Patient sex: M
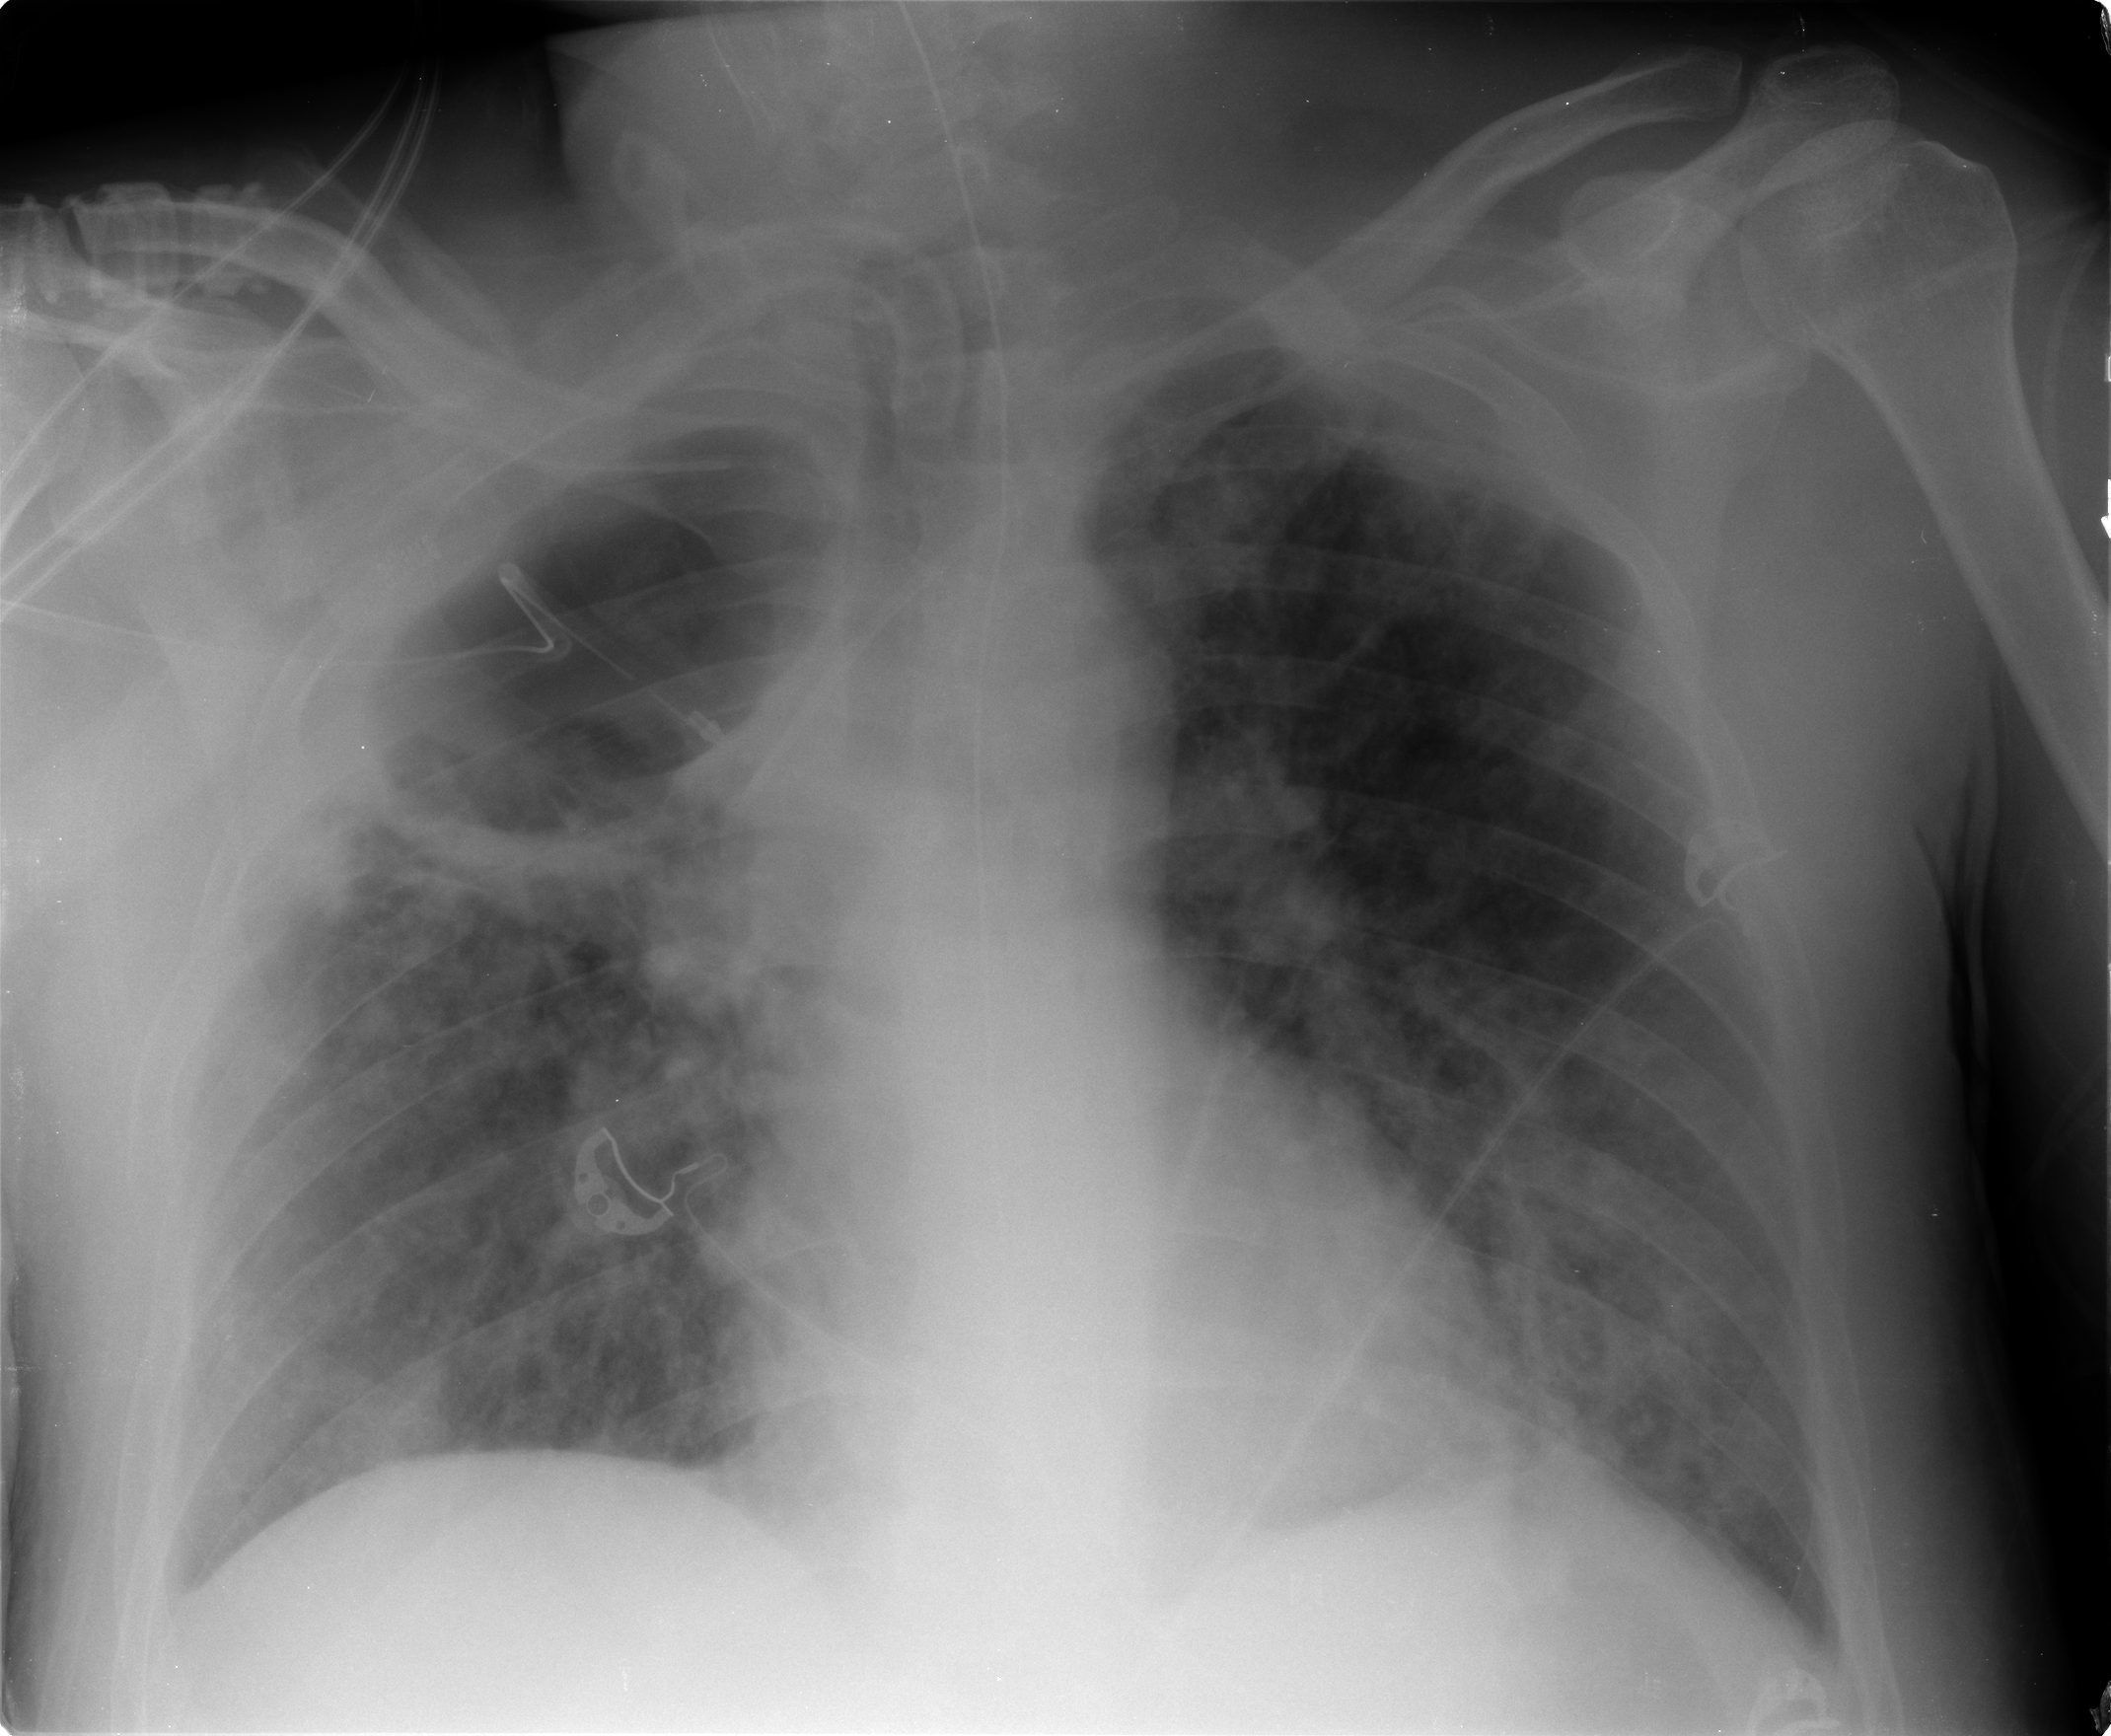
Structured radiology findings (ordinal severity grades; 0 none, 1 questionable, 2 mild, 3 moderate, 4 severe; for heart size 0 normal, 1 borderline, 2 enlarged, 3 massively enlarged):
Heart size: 1
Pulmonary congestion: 2
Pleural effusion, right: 1
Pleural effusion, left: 1
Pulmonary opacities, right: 2
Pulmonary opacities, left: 2
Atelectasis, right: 2
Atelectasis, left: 2